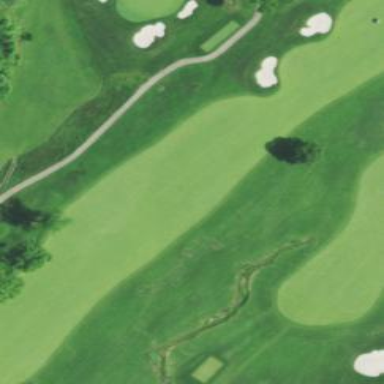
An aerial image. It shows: Golf fairway surrounded by grass.